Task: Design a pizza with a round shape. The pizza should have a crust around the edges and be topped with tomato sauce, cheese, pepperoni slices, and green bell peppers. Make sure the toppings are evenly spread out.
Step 40:
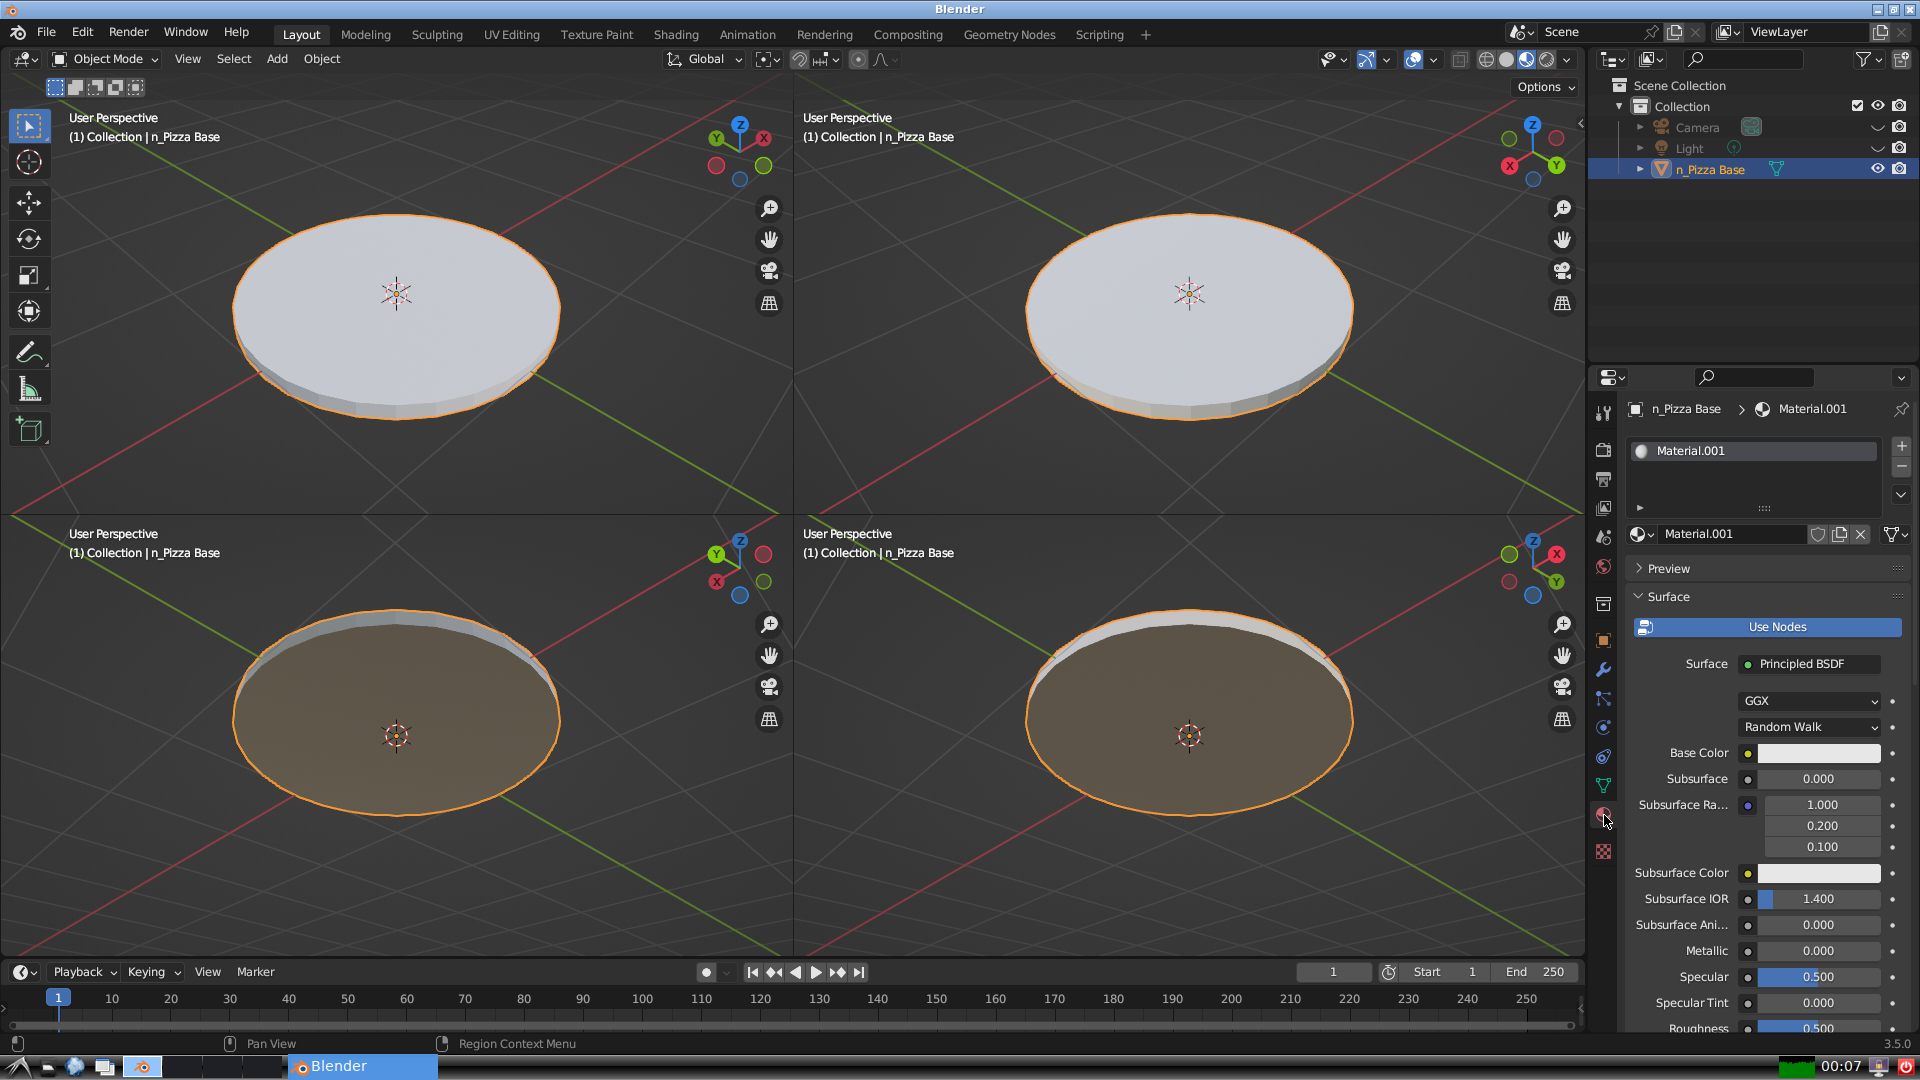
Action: click: no